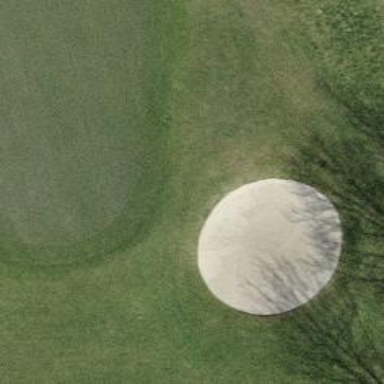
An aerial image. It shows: Sand bunker on golf course.